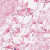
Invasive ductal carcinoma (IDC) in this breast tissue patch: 0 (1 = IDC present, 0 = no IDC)